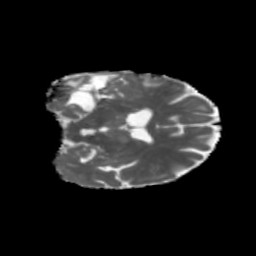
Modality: MD
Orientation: coronal
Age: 58
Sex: female
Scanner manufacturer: siemens
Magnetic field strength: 3 T
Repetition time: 5.47 s
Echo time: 0.0854 s